Aerial crown-view tile of a tropical tree (Barro Colorado Island, Panama), acquired 20250818:
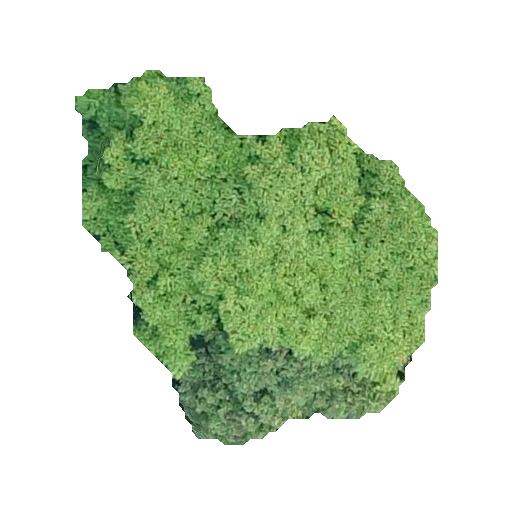
Species: Tachigali panamensis
GBIF accepted scientific name: Tachigali panamensis
Crown area: 130.827 m²